Question: Following is my 'integers.xml' file,
'''
<?xml version="1.0" encoding="utf-8"?>
<resources>
<integer name="LOCATION_ALARM_INTERVAL">60000</integer>
<integer name="MID_NIGHT_ALARM_INTERVAL">86400000</integer>
</resources>
'''
if it was 'strings.xml', i could have access variable like below,
'''
getString( R.string.<variable_name> );
'''
but how can I do same to get value from integeres.xml file ?
when I write 'getResources().getInteger(R.integer.' it is showing me 3 variable which I haven't declared.
>
So How can I access the variable which I declared in 'integers.xml' file ?
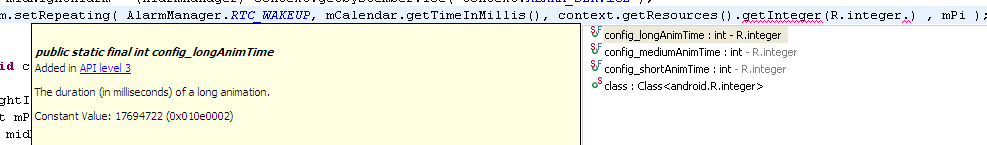
Answer: You're looking at the 'android.R.integer' instead of 'your.namespace.R.integer'.
Eclipse probably imported the wrong one; it does that sometimes, it's rather annoying.
Go to your imports at the top of the file and remove:
'import android.R;'
Then you should be able to use the quick-fix to add the correct import.